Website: lowes
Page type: review-order
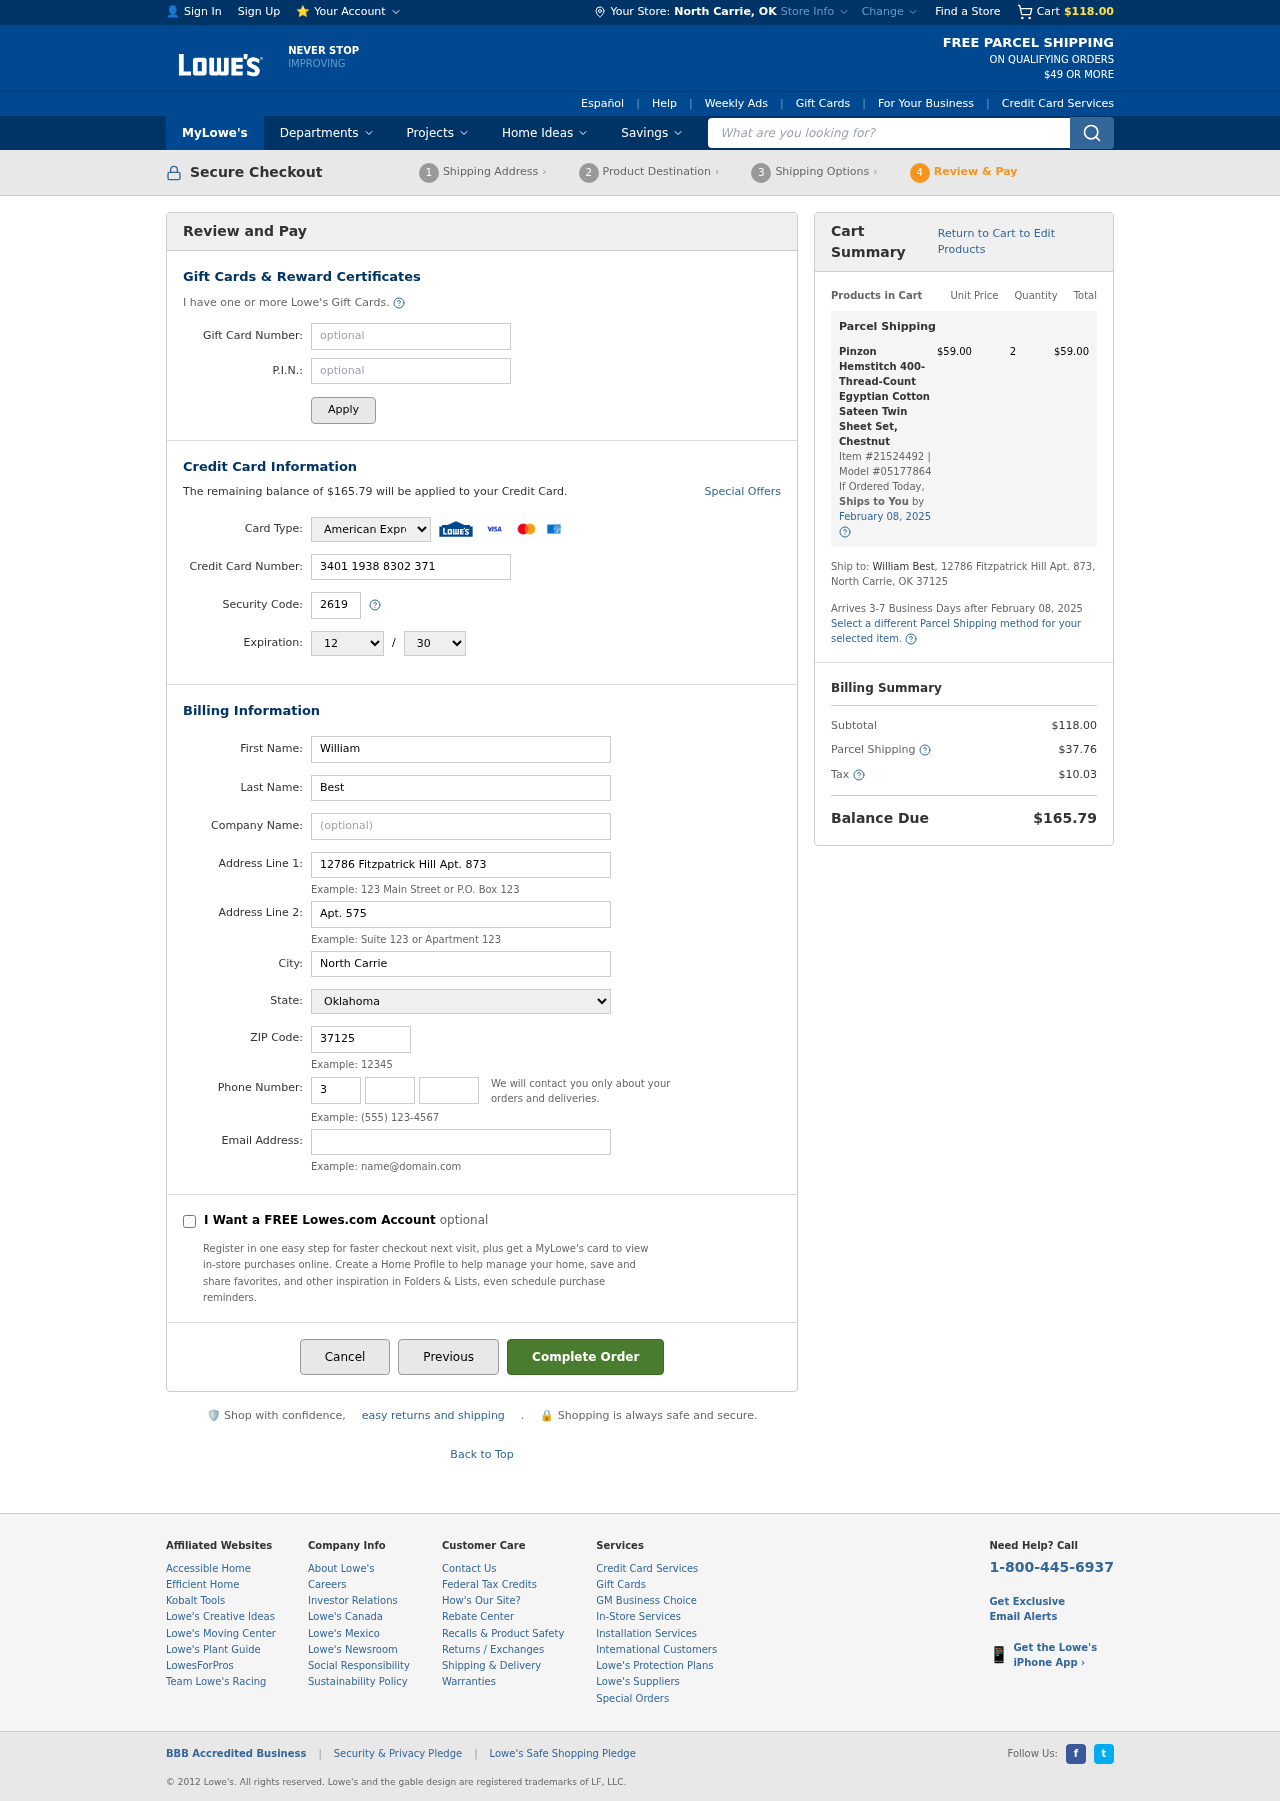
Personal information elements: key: PII_CARD_CVV
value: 2619
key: PII_CARD_EXPIRY_MONTH
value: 12
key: PII_CARD_EXPIRY_YEAR
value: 30
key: PII_CARD_NUMBER
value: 3401 1938 8302 371
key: PII_CARD_TYPE
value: American Express
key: PII_CITY
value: North Carrie
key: PII_CITY_STATE
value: North Carrie, OK
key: PII_EMAIL
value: william_best@hotmail.com
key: PII_FIRSTNAME
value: William
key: PII_LASTNAME
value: Best
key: PII_PHONE_AREA
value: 389
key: PII_PHONE_PREFIX
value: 810
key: PII_PHONE_SUFFIX
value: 0768
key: PII_POSTCODE
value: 37125
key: PII_STATE
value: Oklahoma
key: PII_STREET
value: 12786 Fitzpatrick Hill Apt. 873
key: PII_STREET2
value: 12786 Fitzpatrick Hill Apt. 873
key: PII_STREET2
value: Apt. 575
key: PII_FULLNAME2
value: William Best
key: PII_CITY_STATE_ZIP2
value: North Carrie, OK 37125
Product elements: key: PRODUCT1_NAME
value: Pinzon Hemstitch 400-Thread-Count Egyptian Cotton Sateen Twin Sheet Set, Chestnut
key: PRODUCT1_PRICE
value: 59
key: PRODUCT1_QUANTITY
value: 2
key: PRODUCT1_ITEM_NUMBER
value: Item #21524492
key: PRODUCT1_MODEL_NUMBER
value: Model #05177864
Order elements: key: ORDER_SUBTOTAL
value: $118.00
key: ORDER_BALANCE_DUE
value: $165.79
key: ORDER_SHIPPING_DATE
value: February 08, 2025
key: ORDER_ITEM_TOTAL
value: $59.00
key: ORDER_SHIPPING_DATE2
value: February 08, 2025
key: ORDER_SHIPPING_COST
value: $37.76
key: ORDER_TAX
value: $10.03
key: ORDER_TOTAL
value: $165.79
Search elements: key: HEADER_SEARCH
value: What are you looking for?